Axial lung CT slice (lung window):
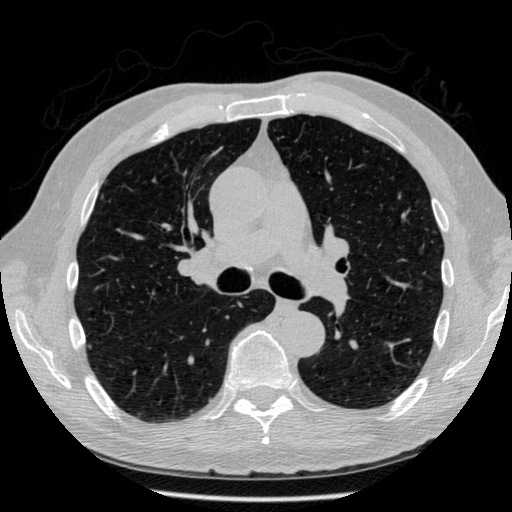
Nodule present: no